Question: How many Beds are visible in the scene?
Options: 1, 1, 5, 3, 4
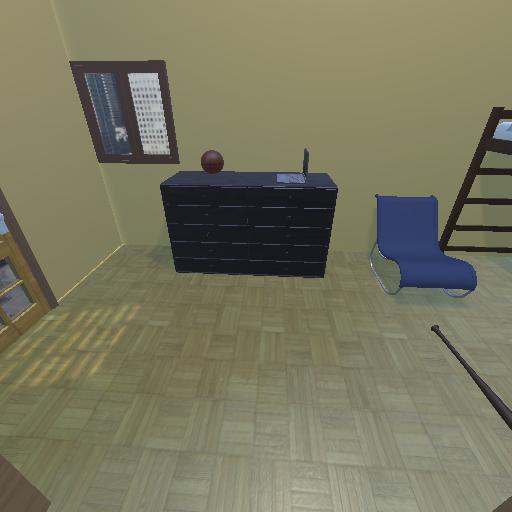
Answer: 1